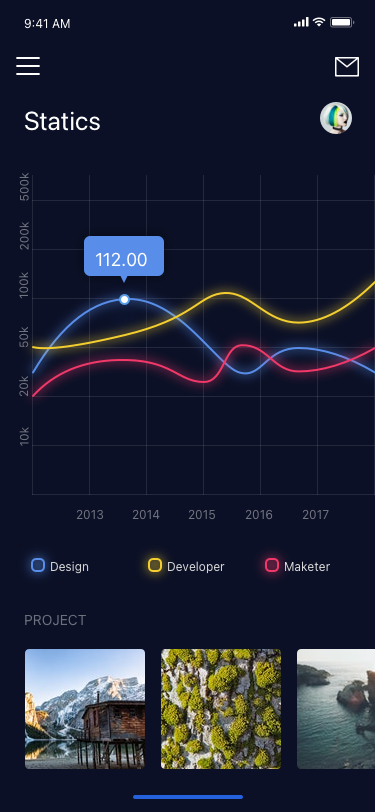
Text in this UI design:
Home Page
Portfolios
Message
9
Profile
Settings
Log Out
Type something